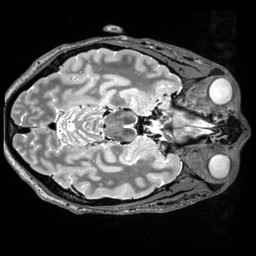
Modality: T2w
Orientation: axial
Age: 46
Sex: male
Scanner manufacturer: siemens
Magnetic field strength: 3 T
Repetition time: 3.2 s
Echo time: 0.56 s